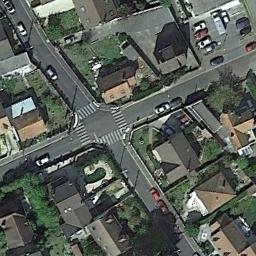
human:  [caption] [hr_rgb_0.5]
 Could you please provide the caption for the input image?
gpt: An intersection with normal traffic located in a residential area with lots of trees .

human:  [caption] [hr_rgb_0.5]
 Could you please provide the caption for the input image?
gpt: There are many moving and waiting vehicles on the road at the intersection, There are many buildings and some trees around the intersection, And many cars are parked in the open space beside the intersection .

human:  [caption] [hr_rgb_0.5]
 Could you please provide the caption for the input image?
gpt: There is a green space beside the crossroads .

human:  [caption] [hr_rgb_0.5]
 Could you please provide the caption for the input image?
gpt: There are numerous buildings beside the intersection .

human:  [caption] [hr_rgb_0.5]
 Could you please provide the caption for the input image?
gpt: There are some brown buildings and black buildings beside the intersection .